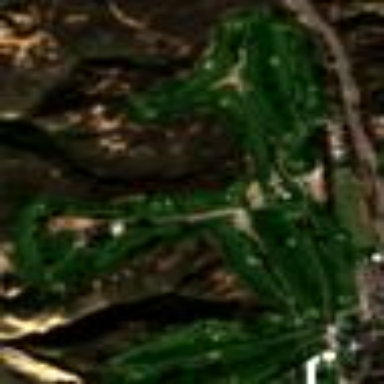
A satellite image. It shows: Golf course surrounded by greenery.